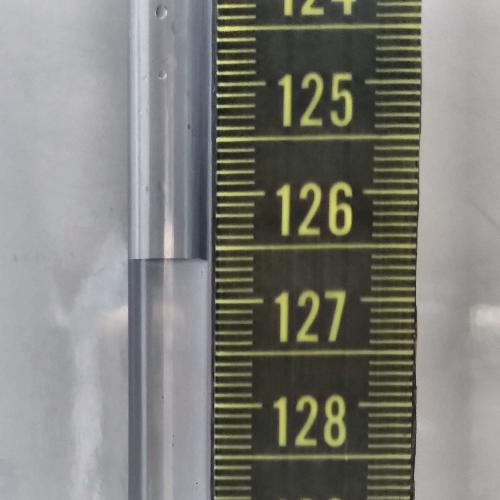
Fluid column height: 126.6 cm